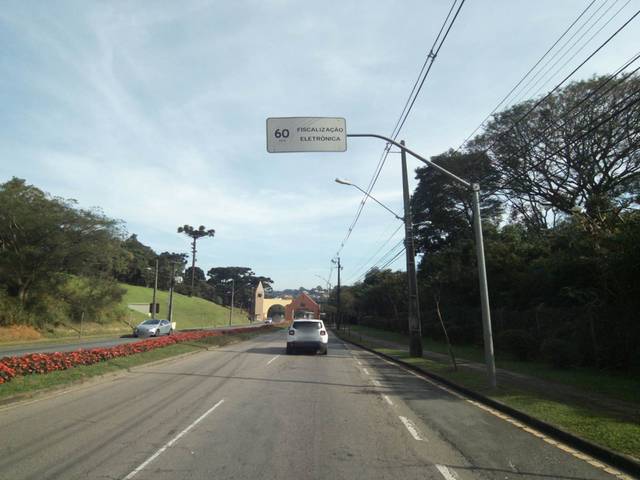
Region: Brazil
Coordinates: -25.415, -49.302